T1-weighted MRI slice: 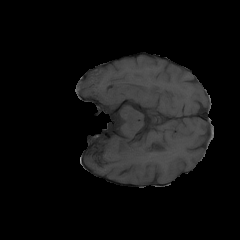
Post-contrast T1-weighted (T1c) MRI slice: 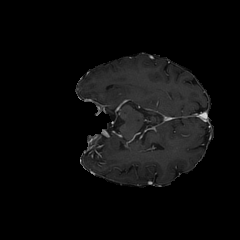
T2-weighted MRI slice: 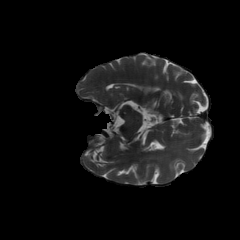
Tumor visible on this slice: no